Question: I have three text blocks and an image which I would like to to fit in a layout as indicated in the sketch. (Ignore the red lines for a second.)

(I know the quality is awful. If anyone can recommend me a decent (open) graphic editor for os x/linux I'd appreciate it! (nope, not gimp!))
My idea was to tackle the problem like this:
- -
e.g.:
'''
android:layout_below=text1
android:layout_ (make it "float" to screen's right edge - not sure how to do that, yet.
'''
-
e.g.:
'''
android:layout_below=text2
android:layout_alignLeft = text1
'''
Ok. No let's get to the image. It's arbitrary size so I thought with some aligns I could fit it in. If you know look at the red lines from the sketch I though about aligning the image accordingly.
'''
android:layout_alignTop = text2
android:layout_alignBottom = text2
android:layout_alignLeft = text1
'''
However I'm not very good in doing layouts and when I tried to implement it like this the 4 pieces of content more or less knocked around on the screen but I never got them all into position.
The closest I could achieve was this but I don't like the usage of hard coded limits in there. I'm afraid it is not super flexible then.
though I have to limit the display size of the image somewhat I was hoping with the surrounded text blocks the droids would be smart enough to figure out the size by their own.
'''
<TextView
android:id="@+id/text1"
android:layout_width="wrap_content"
android:layout_height="wrap_content"
android:layout_marginTop="10dip"
android:text="text1" />
<ImageView
android:id="image"
android:layout_width="wrap_content"
android:layout_height="wrap_content"
android:layout_below="text1"
android:layout_marginRight="7dip"
android:layout_marginTop="5dip"
android:adjustViewBounds="true"
android:maxHeight="150sp"
android:maxWidth="150sp"
android:src="srcFile" />
<TextView
android:layout_marginTop="5dip"
android:id="text2"
android:layout_width="fill_parent"
android:layout_height="wrap_content"
android:layout_alignTop="image"
android:layout_below="text1"
android:layout_toRightOf="image"
android:text="text2" />
<TextView
android:id="text3"
android:layout_width="wrap_content"
android:layout_height="wrap_content"
android:layout_below="image"
android:layout_marginTop="10dip"
android:text="text3" />
'''
So I'd like to hear what you think about my approach and if there's something I could improve as well as how to actually implement it.
edit:
'''
android:maxHeight="150sp"
android:maxWidth="150sp"
'''
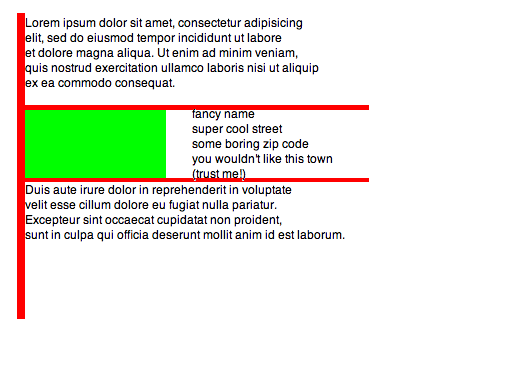
Answer: It is possible to keep the proportions of the image and adjust its size without code. Simply use linear layouts and weight the views accordingly
'''
<TextView
android:id="@+id/text1"
android:layout_width="wrap_content"
android:layout_height="wrap_content"
android:text="text1" />
<LinearLayout
android:id="@+id/ll"
android:layout_below="@+id/text1"
android:layout_width="fill_parent"
android:layout_height="wrap_content"
android:weightSum="2"
android:orientation="horizontal" >
<ImageView
android:id="@+id/image"
android:layout_width="wrap_content"
android:layout_height="wrap_content"
android:layout_weight="11"
android:adjustViewBounds="true"
android:src="srcFile" />
<TextView
android:id="@+id/text2"
android:layout_weight="1"
android:layout_width="wrap_content"
android:layout_height="wrap_content"
android:text="text2" />
</LinearLayout>
<TextView
android:id="@+id/text3"
android:layout_width="wrap_content"
android:layout_height="wrap_content"
android:layout_below="@+id/ll"
android:text="text3" />
'''